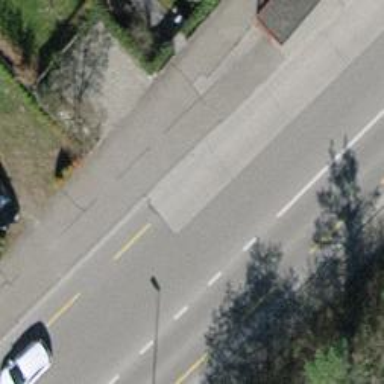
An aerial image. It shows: Bus stop with designated stop position for public transport.